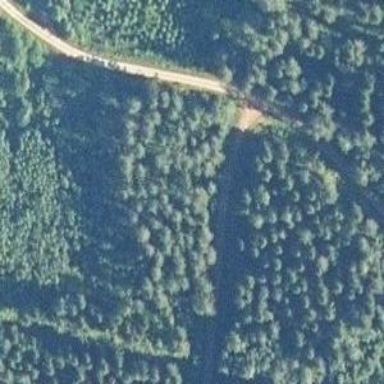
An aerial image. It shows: Unclassified road.